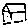
Label: house